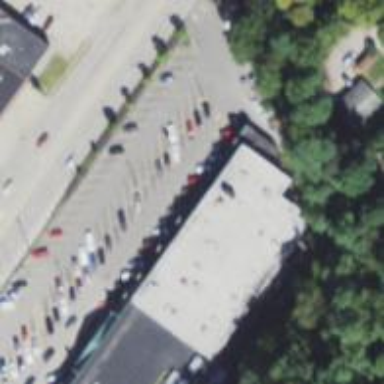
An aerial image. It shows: Grocery shop.